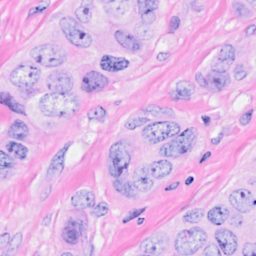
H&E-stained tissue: Breast